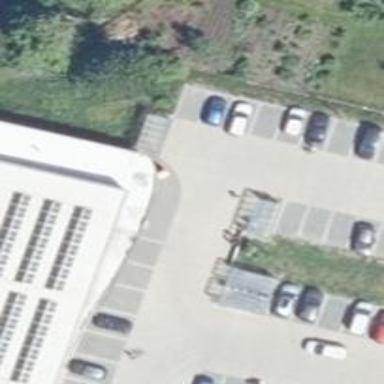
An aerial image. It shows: Parking aisle designated as service road.